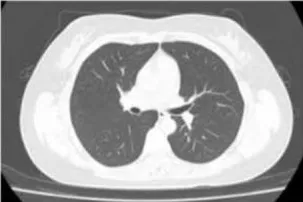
Chest CT images of two cases with COVID-19. (B) The Chest CT images of the Case 1 showed almost normal on March 23.
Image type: radiology (ct)